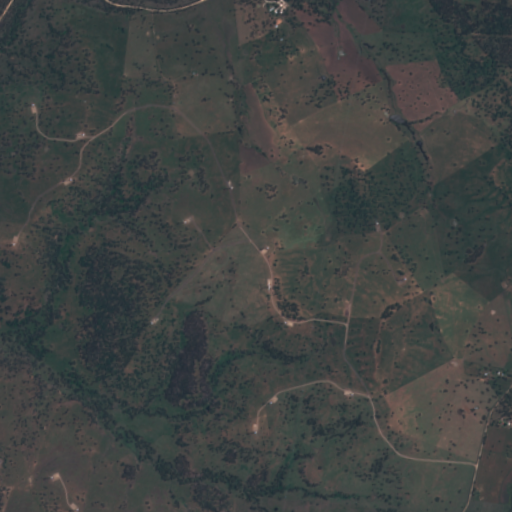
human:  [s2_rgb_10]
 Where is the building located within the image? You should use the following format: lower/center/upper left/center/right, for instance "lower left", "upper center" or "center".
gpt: There is no building in the image.